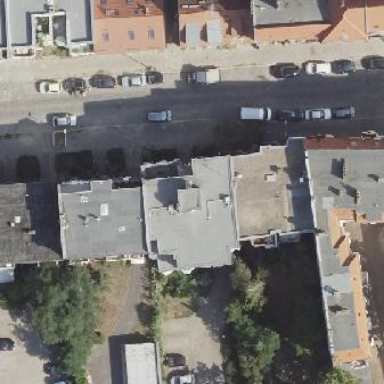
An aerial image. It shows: Building with flat roof made of tar paper.